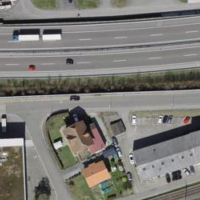
EUNIS habitat code: 57
Species observed at this site:
Cephalanthera longifolia